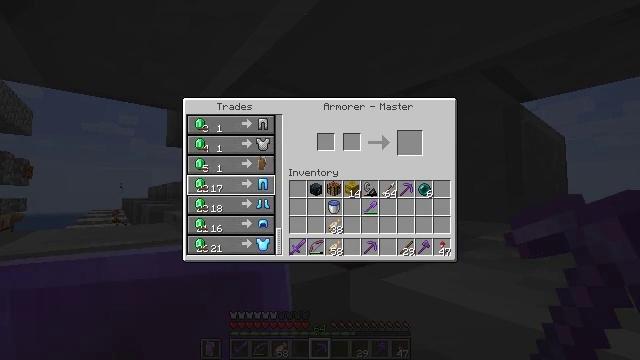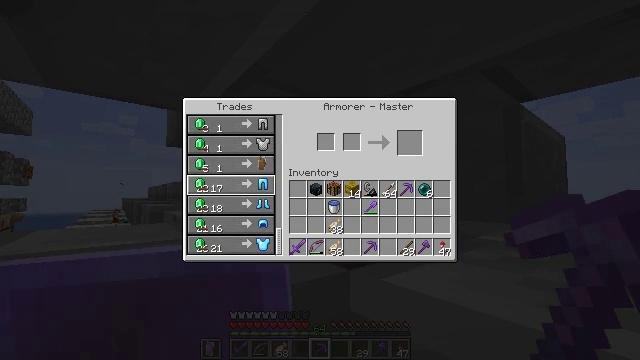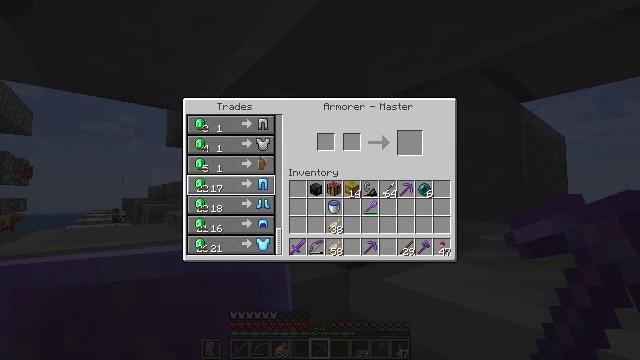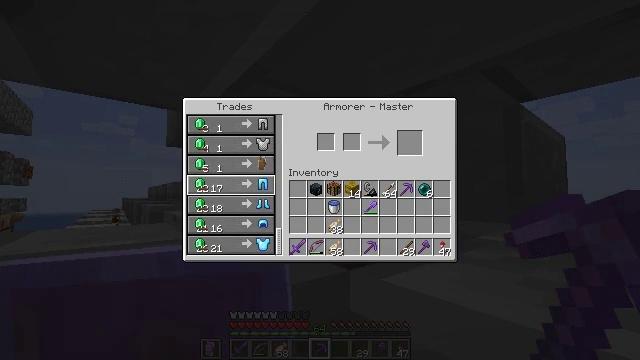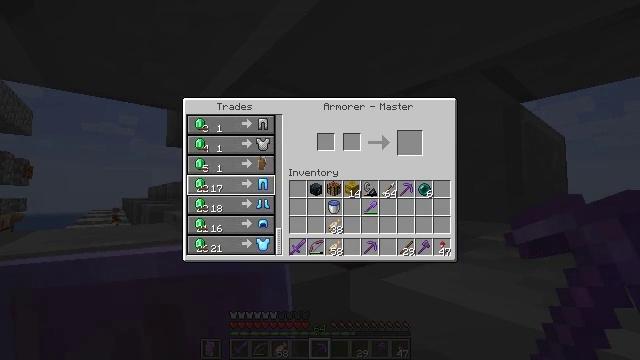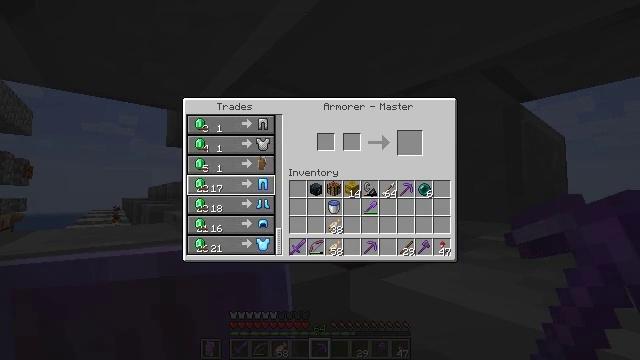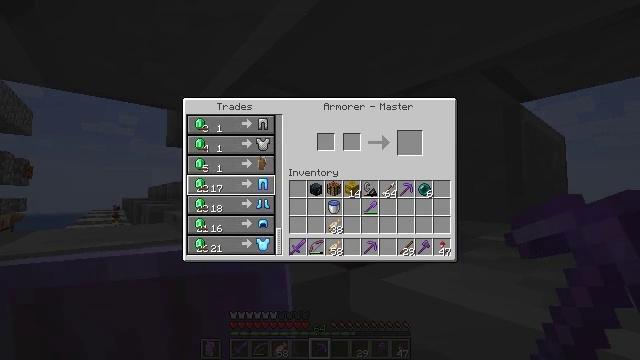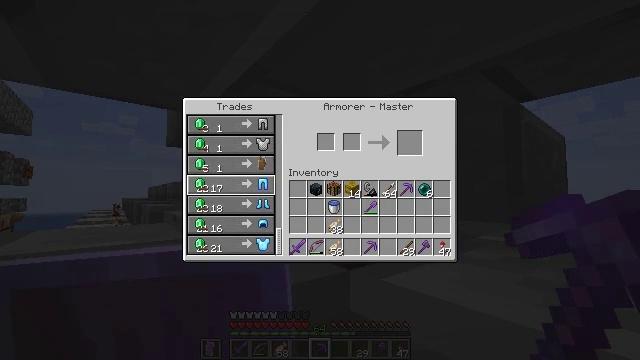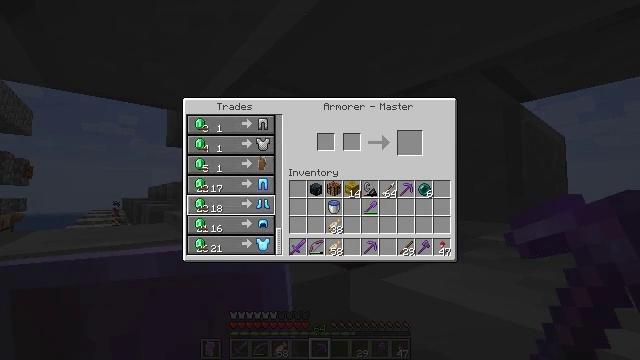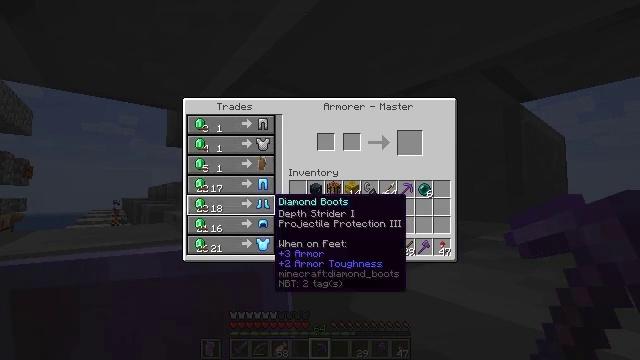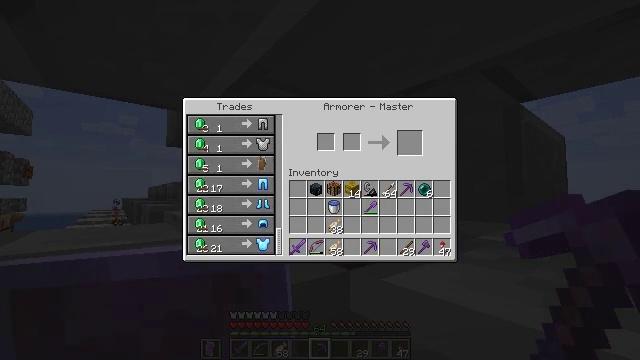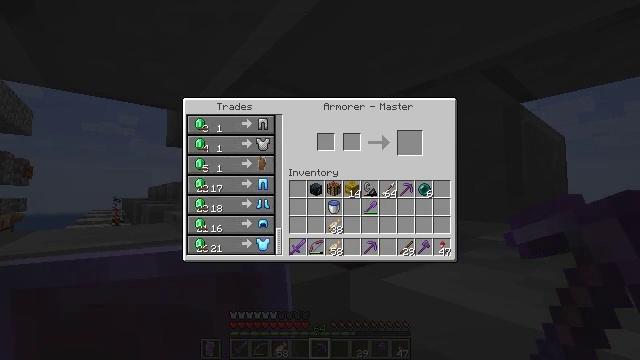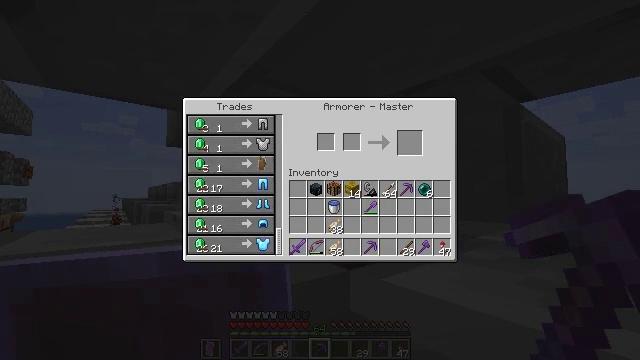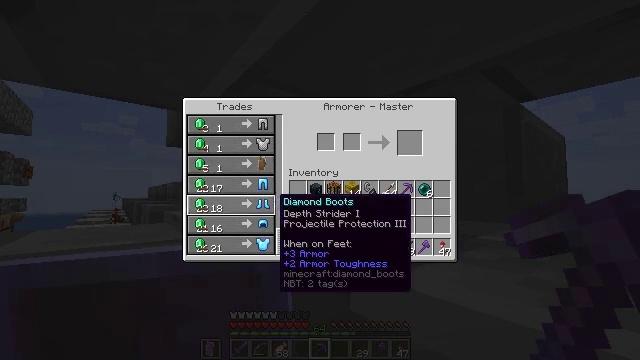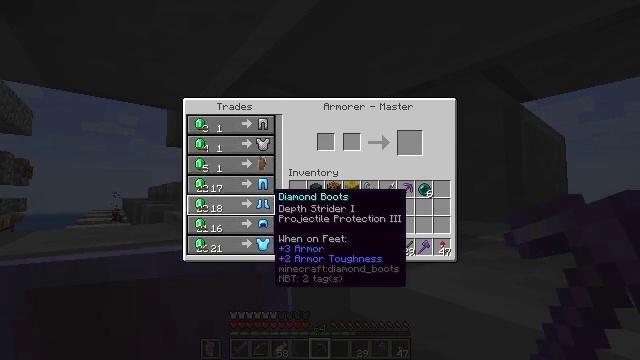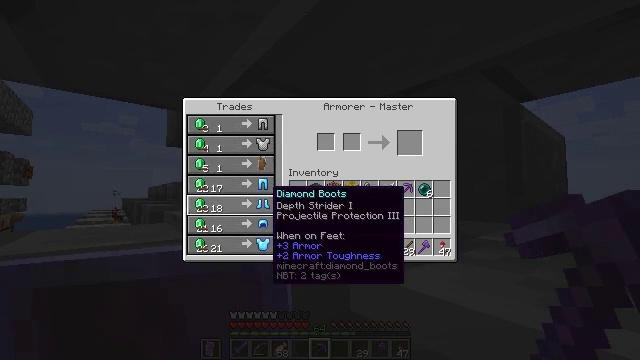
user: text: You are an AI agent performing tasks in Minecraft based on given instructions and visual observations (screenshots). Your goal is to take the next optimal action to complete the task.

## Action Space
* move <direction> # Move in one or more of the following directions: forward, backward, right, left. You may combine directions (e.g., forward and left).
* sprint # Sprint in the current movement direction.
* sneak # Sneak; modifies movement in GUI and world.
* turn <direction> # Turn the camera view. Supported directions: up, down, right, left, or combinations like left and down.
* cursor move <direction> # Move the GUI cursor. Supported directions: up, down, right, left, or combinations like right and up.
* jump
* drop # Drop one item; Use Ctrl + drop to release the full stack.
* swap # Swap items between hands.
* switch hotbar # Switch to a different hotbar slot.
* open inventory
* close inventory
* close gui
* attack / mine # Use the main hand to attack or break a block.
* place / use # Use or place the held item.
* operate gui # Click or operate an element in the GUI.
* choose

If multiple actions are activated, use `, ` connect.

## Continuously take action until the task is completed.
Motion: motion action
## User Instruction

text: Collect the blast furnace by mining it.
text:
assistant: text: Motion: no_op
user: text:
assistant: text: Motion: no_op
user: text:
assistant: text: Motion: no_op
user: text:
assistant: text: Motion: no_op
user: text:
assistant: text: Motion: no_op
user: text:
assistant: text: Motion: no_op
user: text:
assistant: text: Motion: no_op
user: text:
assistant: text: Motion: turn right and down
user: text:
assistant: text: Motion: turn right and down
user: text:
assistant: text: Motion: turn right
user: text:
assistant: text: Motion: no_op
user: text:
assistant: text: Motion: no_op
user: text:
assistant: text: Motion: no_op
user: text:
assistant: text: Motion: no_op
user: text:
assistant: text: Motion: no_op
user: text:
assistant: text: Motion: no_op
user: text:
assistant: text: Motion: no_op
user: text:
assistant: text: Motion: no_op
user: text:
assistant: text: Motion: no_op
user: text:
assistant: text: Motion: no_op
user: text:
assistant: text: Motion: no_op
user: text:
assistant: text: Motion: no_op
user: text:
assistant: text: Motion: no_op
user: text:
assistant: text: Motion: no_op
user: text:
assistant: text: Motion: no_op
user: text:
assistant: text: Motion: no_op
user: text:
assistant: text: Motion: no_op
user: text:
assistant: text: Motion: no_op
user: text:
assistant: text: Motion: no_op
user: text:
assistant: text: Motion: no_op